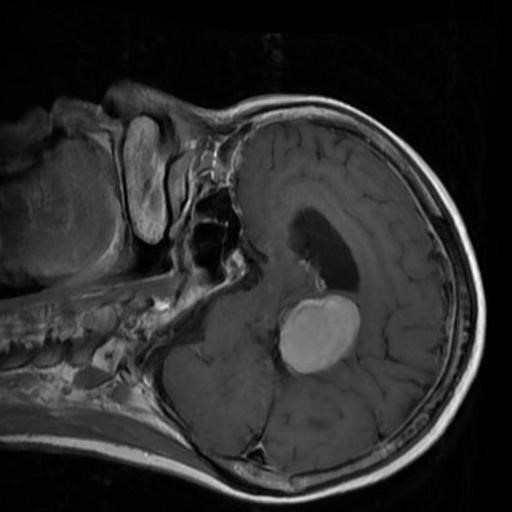
Label: brain_menin